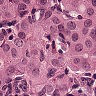
Metastatic tissue present: yes